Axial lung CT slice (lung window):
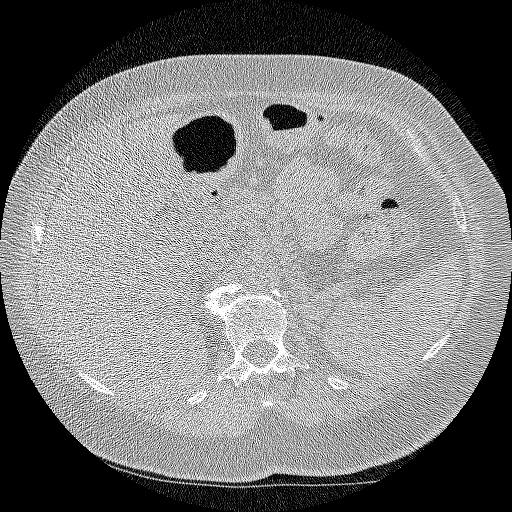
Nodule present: no